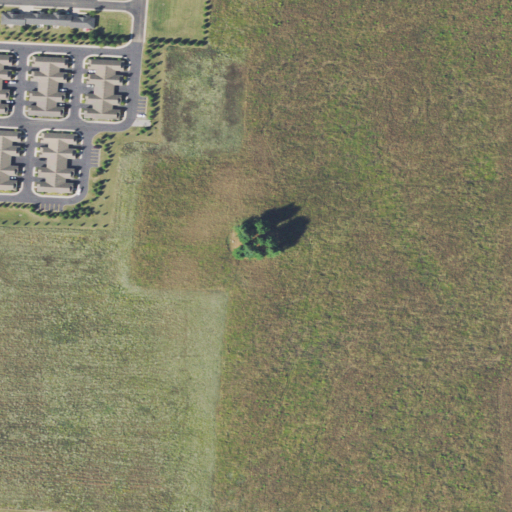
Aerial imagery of mountain in Ohio named Burning Indian Mound containing cultivated crops, high intensity development, medium intensity development, low intensity development, and open development